Question: What colour is the WhatsApp icon?
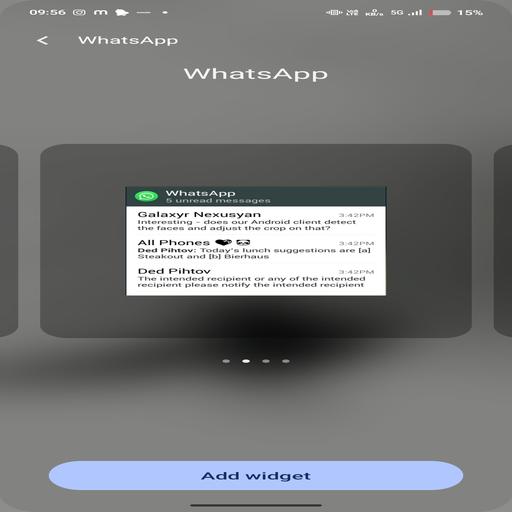
Answer: Green icon